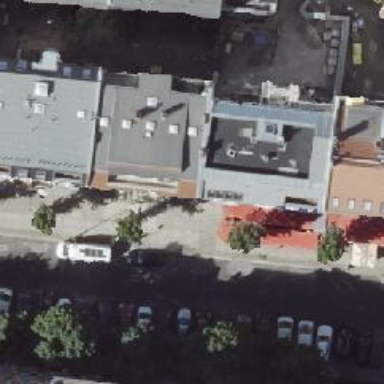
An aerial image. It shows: Restaurant.